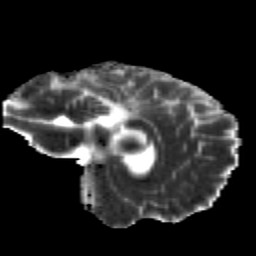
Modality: MD
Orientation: sagittal
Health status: healthy
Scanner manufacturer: siemens
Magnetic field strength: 3 T
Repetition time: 12 s
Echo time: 0.092 s